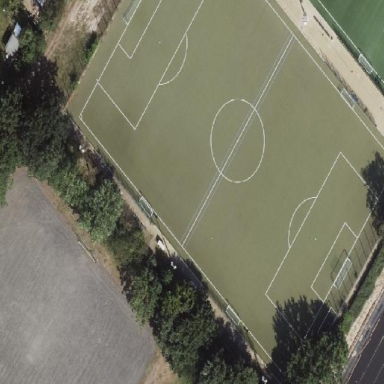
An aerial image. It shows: Grass pitch designated for soccer.